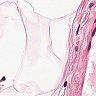
Metastatic tissue present: no